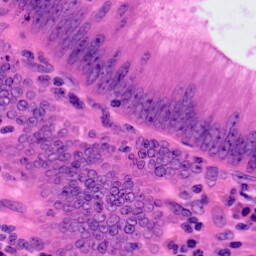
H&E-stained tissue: Colon